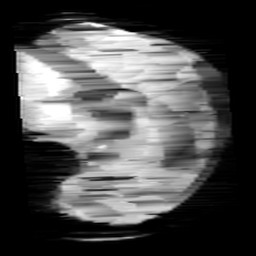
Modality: minIP
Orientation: sagittal
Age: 10
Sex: male
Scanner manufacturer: siemens
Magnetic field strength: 3 T
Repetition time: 0.027 s
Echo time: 0.02 s